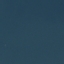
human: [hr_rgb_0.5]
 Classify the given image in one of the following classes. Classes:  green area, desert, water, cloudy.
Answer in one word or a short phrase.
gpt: water